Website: home-depot
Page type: payment
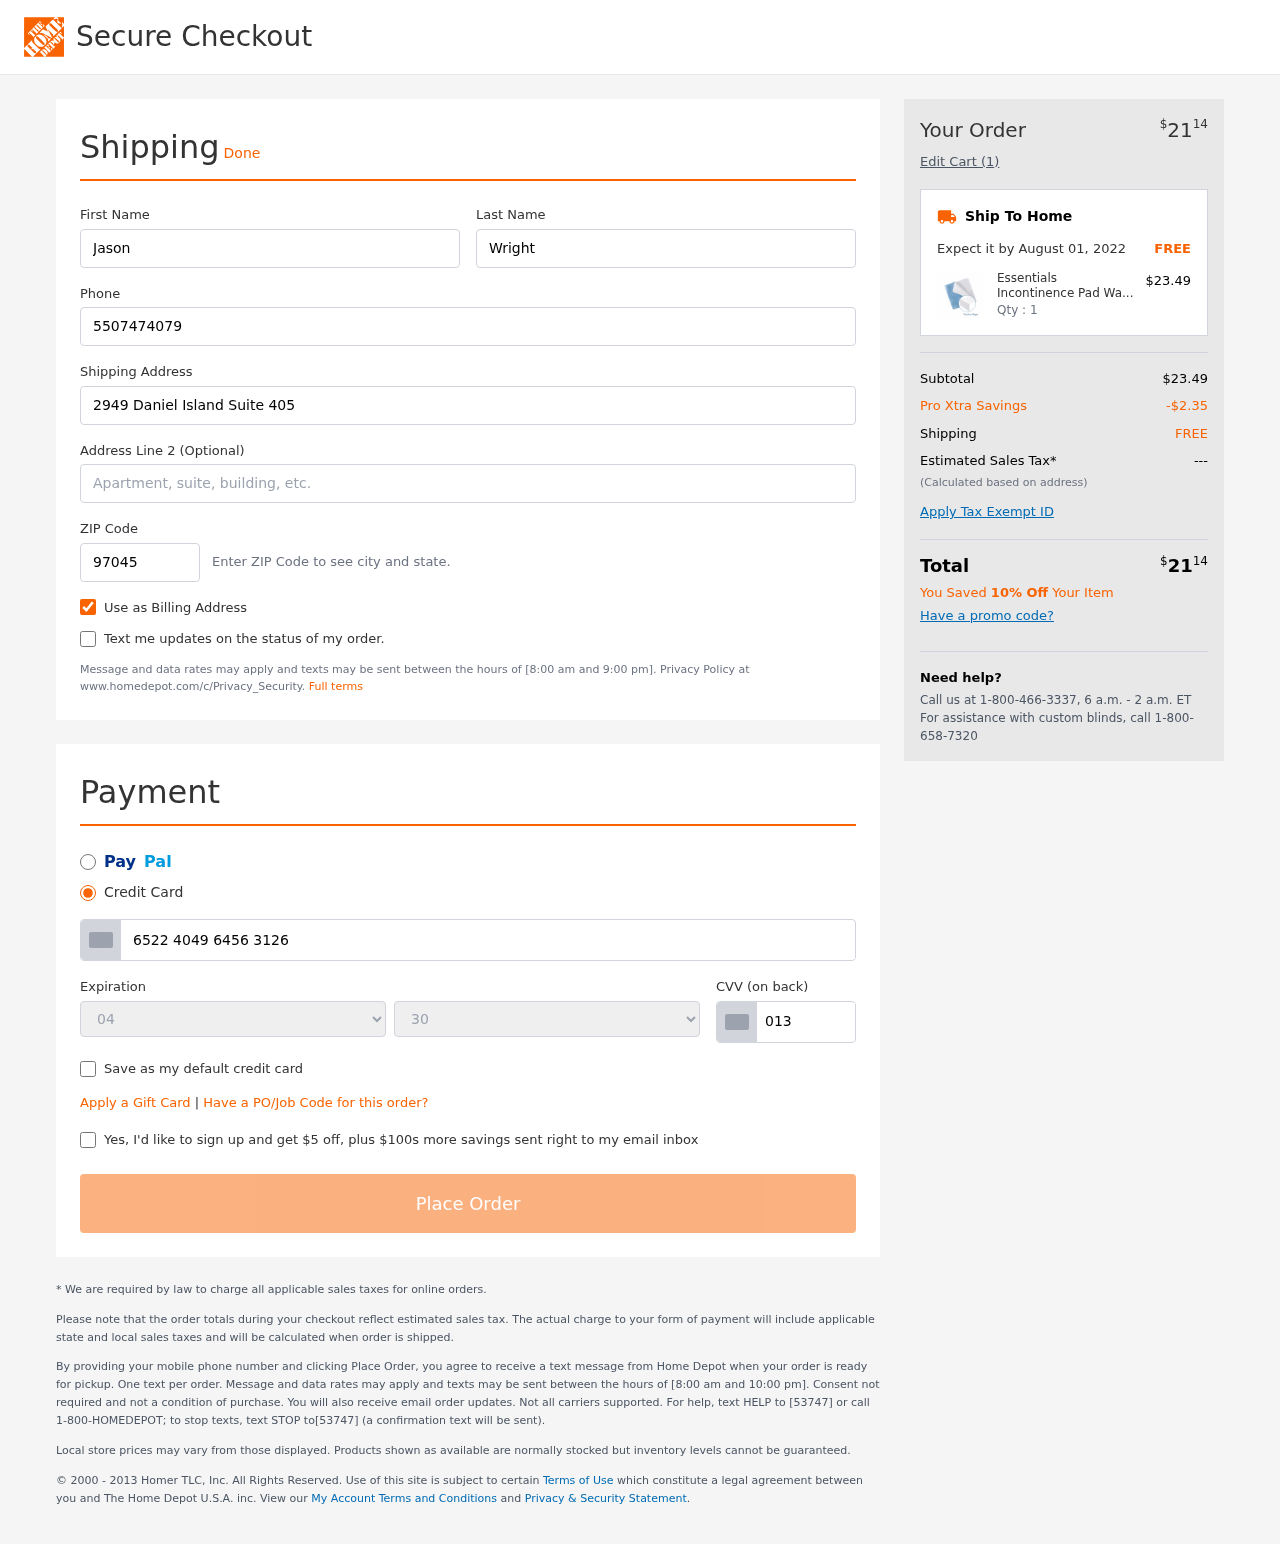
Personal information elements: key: PII_CARD_CVV
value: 013
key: PII_CARD_EXPIRY_MONTH
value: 04
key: PII_CARD_EXPIRY_YEAR
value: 30
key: PII_CARD_NUMBER
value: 6522 4049 6456 3126
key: PII_FIRSTNAME
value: Jason
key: PII_LASTNAME
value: Wright
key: PII_PHONE
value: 5507474079
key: PII_POSTCODE
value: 97045
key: PII_STREET
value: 2949 Daniel Island Suite 405
Product elements: key: PRODUCT1_NAME
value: Essentials Incontinence Pad Washable Bed Protector Potty Training Sleep Mat Square Quilted Blue(70x9
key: PRODUCT1_PRICE
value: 23.49
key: PRODUCT1_QUANTITY
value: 1
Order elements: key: ORDER_TOTAL
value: $2114
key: ORDER_NUM_ITEMS
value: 1
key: ORDER_DELIVERY_DATE
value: August 01, 2022
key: ORDER_SUBTOTAL
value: $23.49
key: ORDER_DISCOUNT
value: -$2.35
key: ORDER_SHIPPING_COST
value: FREE